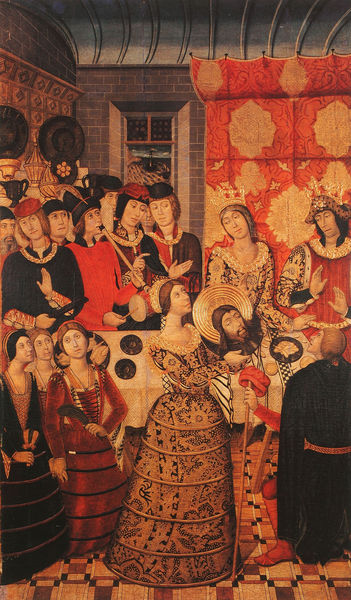
Titel: The Feast of Herod, panel from the Altarpiece of Sant Joan Baptista, del Mercat or de Placa, Lleida
Künstler: Pere Garcia de Benabarre
Institution: Barcelona, Museu Nacional d’Art de Catalunya, No.64060
Schlagwörter: dunkel, gemälde, gruppe, kopf, mann, frauen, menschen, abend, fenster, frau, kleid, männer, nacht, schwarz, zimmer, rot, malerei, teppich, wand, teller, vorhang, boden, gold, mantel, decke, krone, könig, tafel, kacheln, heiligenschein, jesus, königin, heilige, fließen, heilig, quadrat, hofstaat, kronen, klatschen